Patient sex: M
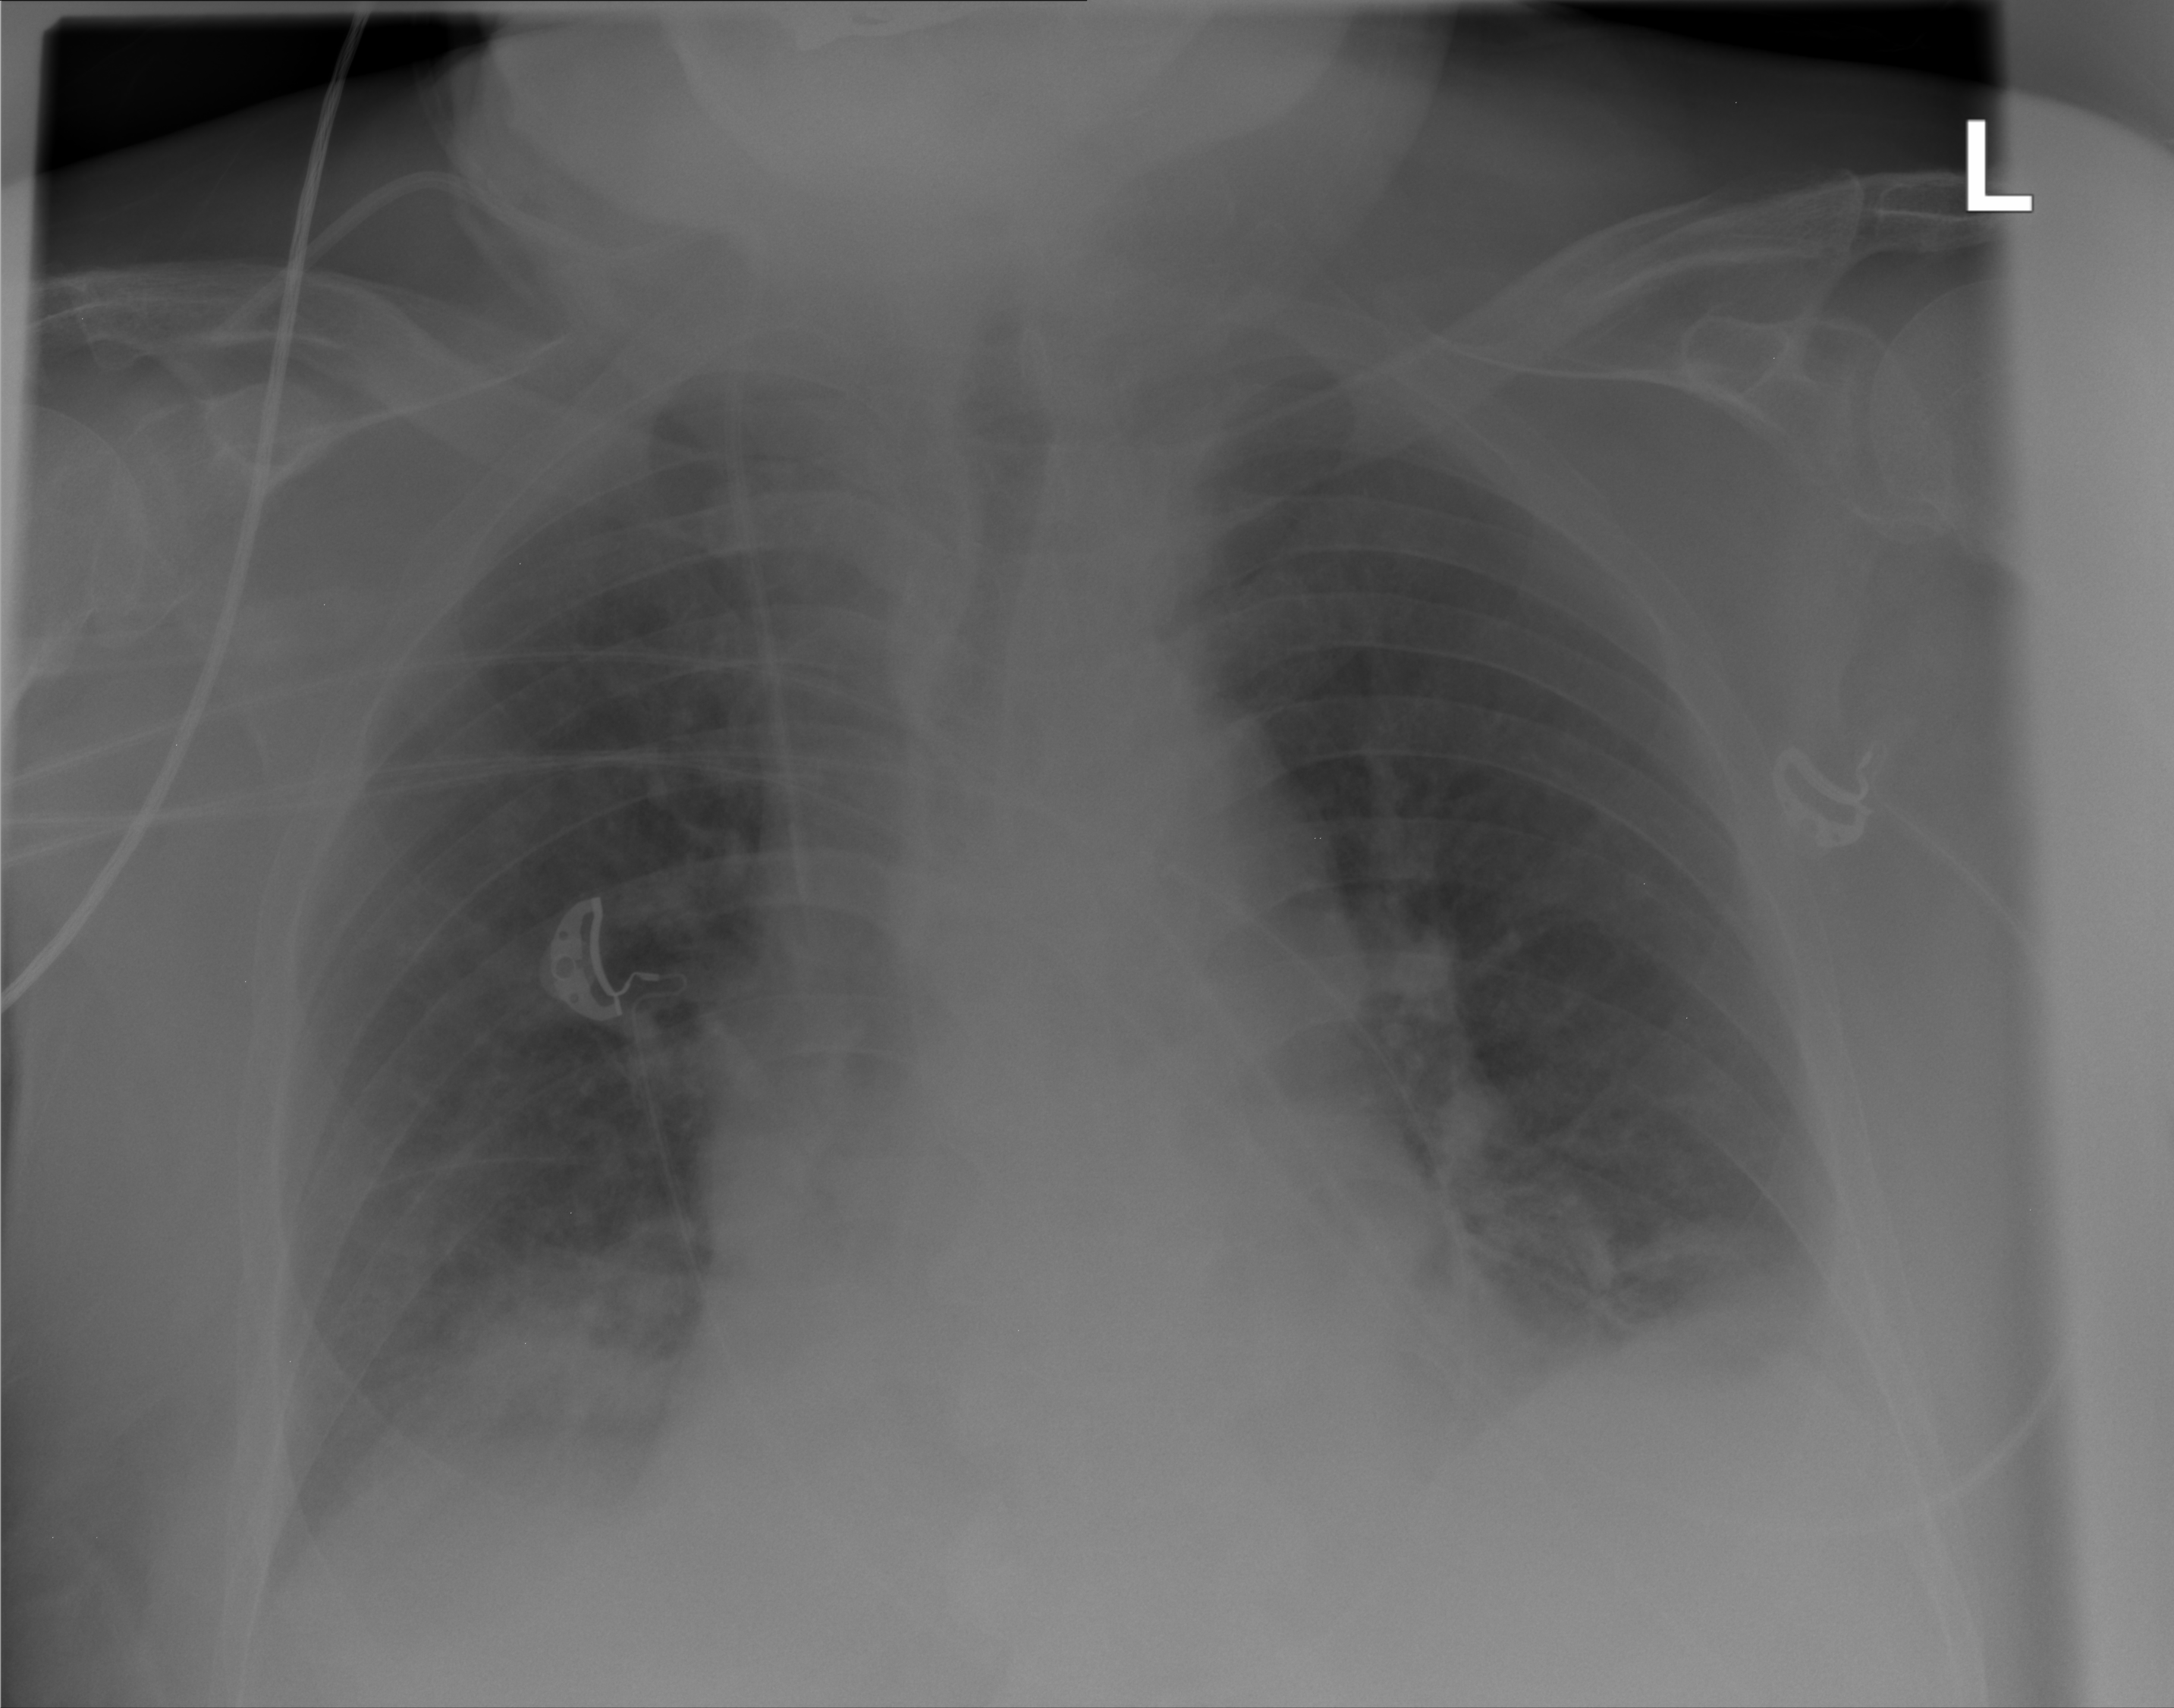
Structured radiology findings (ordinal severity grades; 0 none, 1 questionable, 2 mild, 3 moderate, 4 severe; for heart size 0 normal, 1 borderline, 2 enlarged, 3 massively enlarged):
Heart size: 0
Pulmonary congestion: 2
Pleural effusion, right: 0
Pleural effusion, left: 1
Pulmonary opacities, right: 2
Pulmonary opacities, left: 2
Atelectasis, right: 2
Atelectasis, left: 2